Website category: restaurant
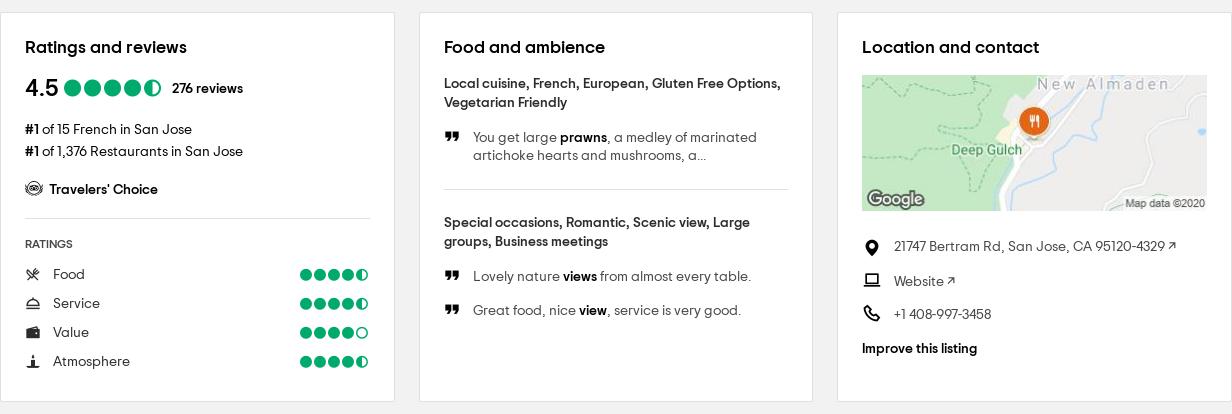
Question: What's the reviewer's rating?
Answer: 4.5

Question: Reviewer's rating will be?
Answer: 4.5

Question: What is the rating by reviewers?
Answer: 4.5

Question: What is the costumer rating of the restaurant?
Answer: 4.5

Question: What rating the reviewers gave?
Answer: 4.5

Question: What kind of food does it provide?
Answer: Local cuisine, French, European, Gluten Free Options, Vegetarian Friendly

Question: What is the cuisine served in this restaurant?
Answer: Local cuisine, French, European, Gluten Free Options, Vegetarian Friendly

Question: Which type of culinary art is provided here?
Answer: Local cuisine, French, European, Gluten Free Options, Vegetarian Friendly

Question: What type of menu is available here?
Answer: Local cuisine, French, European, Gluten Free Options, Vegetarian Friendly

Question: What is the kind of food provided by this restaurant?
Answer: Local cuisine, French, European, Gluten Free Options, Vegetarian Friendly

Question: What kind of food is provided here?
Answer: Local cuisine, French, European, Gluten Free Options, Vegetarian Friendly

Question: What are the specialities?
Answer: Local cuisine, French, European, Gluten Free Options, Vegetarian Friendly

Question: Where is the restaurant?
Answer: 21747 Bertram Rd, San Jose, CA 95120-4329

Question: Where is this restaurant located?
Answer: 21747 Bertram Rd, San Jose, CA 95120-4329

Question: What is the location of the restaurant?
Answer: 21747 Bertram Rd, San Jose, CA 95120-4329

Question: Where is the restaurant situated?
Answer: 21747 Bertram Rd, San Jose, CA 95120-4329

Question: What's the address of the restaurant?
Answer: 21747 Bertram Rd, San Jose, CA 95120-4329

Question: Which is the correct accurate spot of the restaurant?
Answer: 21747 Bertram Rd, San Jose, CA 95120-4329

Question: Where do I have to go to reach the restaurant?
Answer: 21747 Bertram Rd, San Jose, CA 95120-4329

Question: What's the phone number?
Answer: +1 408-997-3458

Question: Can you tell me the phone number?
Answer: +1 408-997-3458

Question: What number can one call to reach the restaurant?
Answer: +1 408-997-3458

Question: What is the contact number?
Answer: +1 408-997-3458

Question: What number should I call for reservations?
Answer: +1 408-997-3458

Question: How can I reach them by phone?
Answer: +1 408-997-3458